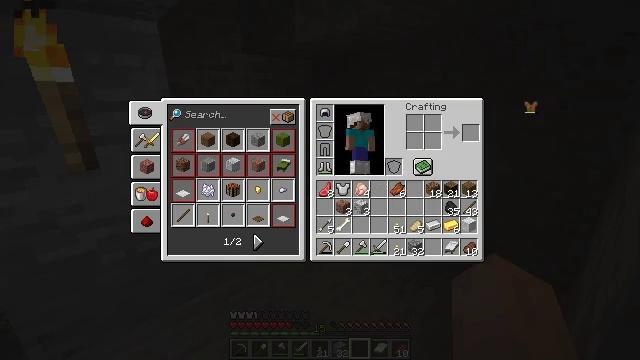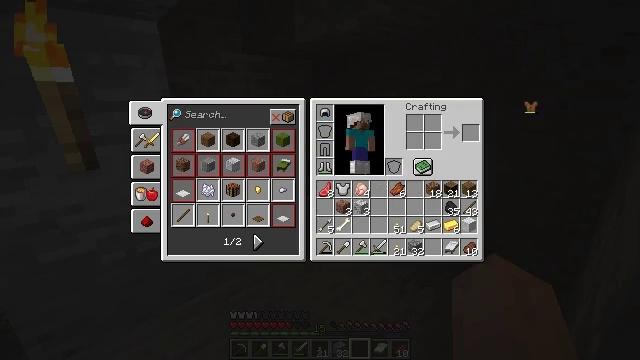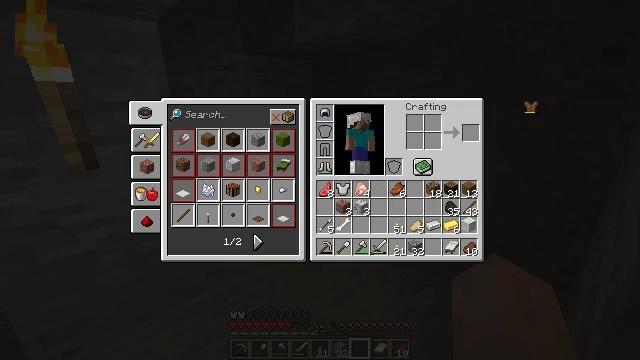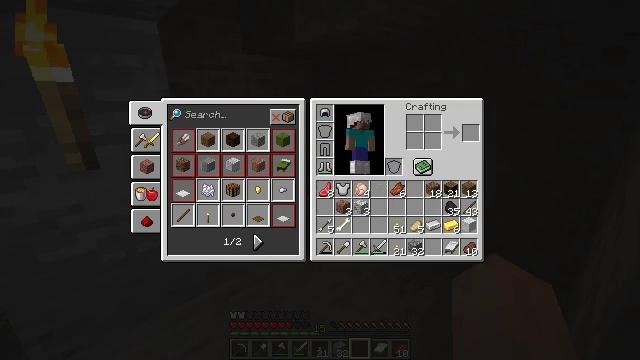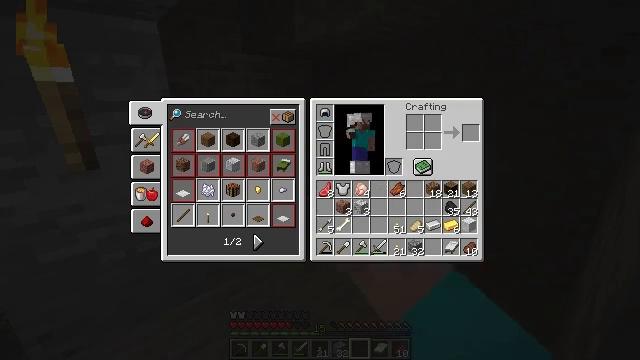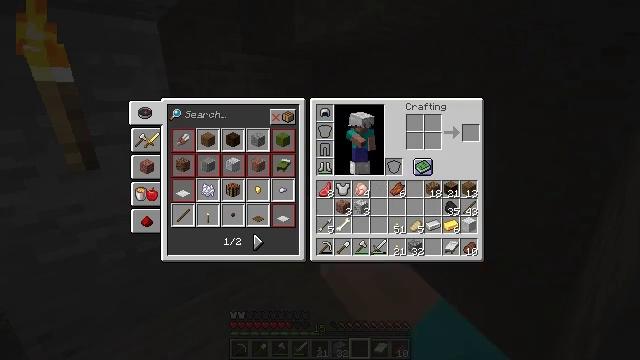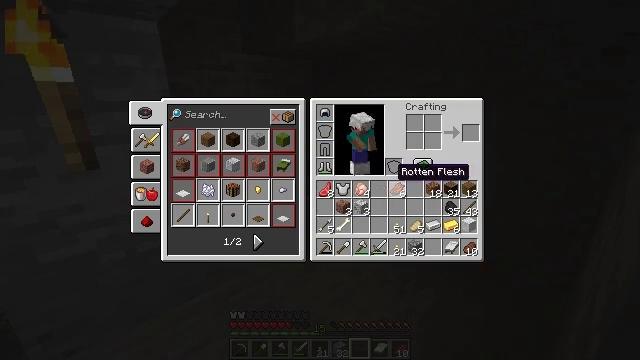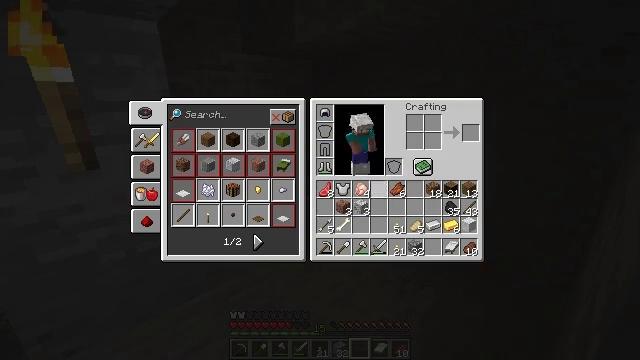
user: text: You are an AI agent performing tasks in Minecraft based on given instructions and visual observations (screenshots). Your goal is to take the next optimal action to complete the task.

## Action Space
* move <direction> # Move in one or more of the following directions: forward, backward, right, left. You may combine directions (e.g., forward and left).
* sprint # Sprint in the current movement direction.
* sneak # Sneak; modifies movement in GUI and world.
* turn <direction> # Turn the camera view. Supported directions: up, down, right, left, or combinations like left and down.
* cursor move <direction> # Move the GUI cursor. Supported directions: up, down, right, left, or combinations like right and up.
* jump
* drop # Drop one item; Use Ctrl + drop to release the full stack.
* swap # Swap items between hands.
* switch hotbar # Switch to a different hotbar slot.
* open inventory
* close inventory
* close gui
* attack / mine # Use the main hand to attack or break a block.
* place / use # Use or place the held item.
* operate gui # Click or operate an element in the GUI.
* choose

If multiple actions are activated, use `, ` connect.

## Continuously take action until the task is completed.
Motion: motion action
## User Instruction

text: Remove a leather chestplate from the inventory.
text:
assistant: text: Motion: operate gui
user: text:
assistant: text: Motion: operate gui
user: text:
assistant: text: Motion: cursor move left and down
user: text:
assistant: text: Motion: cursor move left and down
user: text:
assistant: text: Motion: cursor move left and down
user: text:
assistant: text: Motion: cursor move left and down
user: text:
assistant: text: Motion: sneak, cursor move left
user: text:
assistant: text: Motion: sneak